Field crop: maize
Growth stage: 2
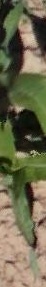
Species: maize